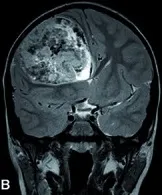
B: Coronal T2-weighted image emphasizes the hyperintense cystic parts of the lesion. Flow void phenomena, corresponding to abnormal vessels are seen intralesionally on both sequences.
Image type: radiology (mri)